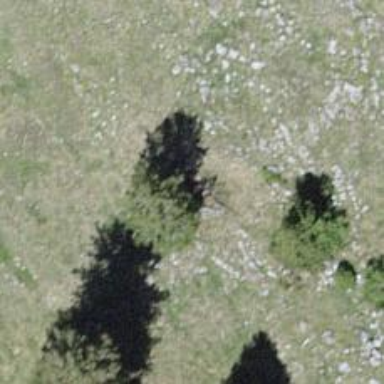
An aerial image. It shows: Needle-leaved tree in natural setting.